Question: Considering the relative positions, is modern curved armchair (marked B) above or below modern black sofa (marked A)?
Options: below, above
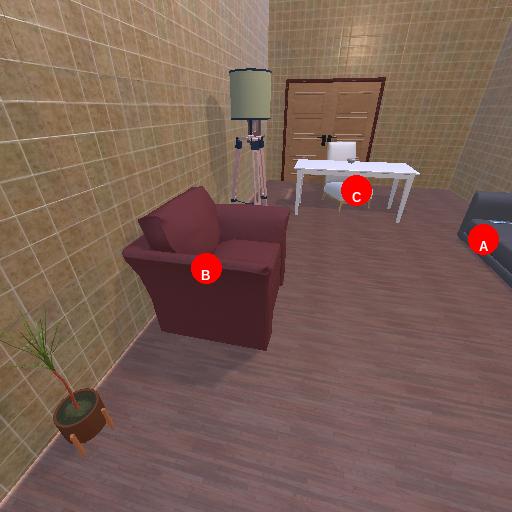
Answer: below